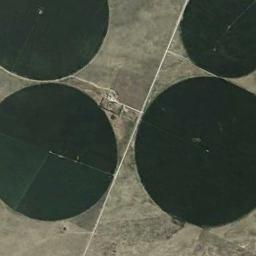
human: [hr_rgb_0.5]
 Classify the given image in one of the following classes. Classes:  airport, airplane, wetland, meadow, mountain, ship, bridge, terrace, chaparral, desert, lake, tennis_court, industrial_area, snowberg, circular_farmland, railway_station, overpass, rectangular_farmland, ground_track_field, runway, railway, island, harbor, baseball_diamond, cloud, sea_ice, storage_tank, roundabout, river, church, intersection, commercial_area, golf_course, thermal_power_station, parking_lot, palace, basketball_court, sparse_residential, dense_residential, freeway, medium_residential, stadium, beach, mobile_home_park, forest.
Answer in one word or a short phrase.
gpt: circular_farmland